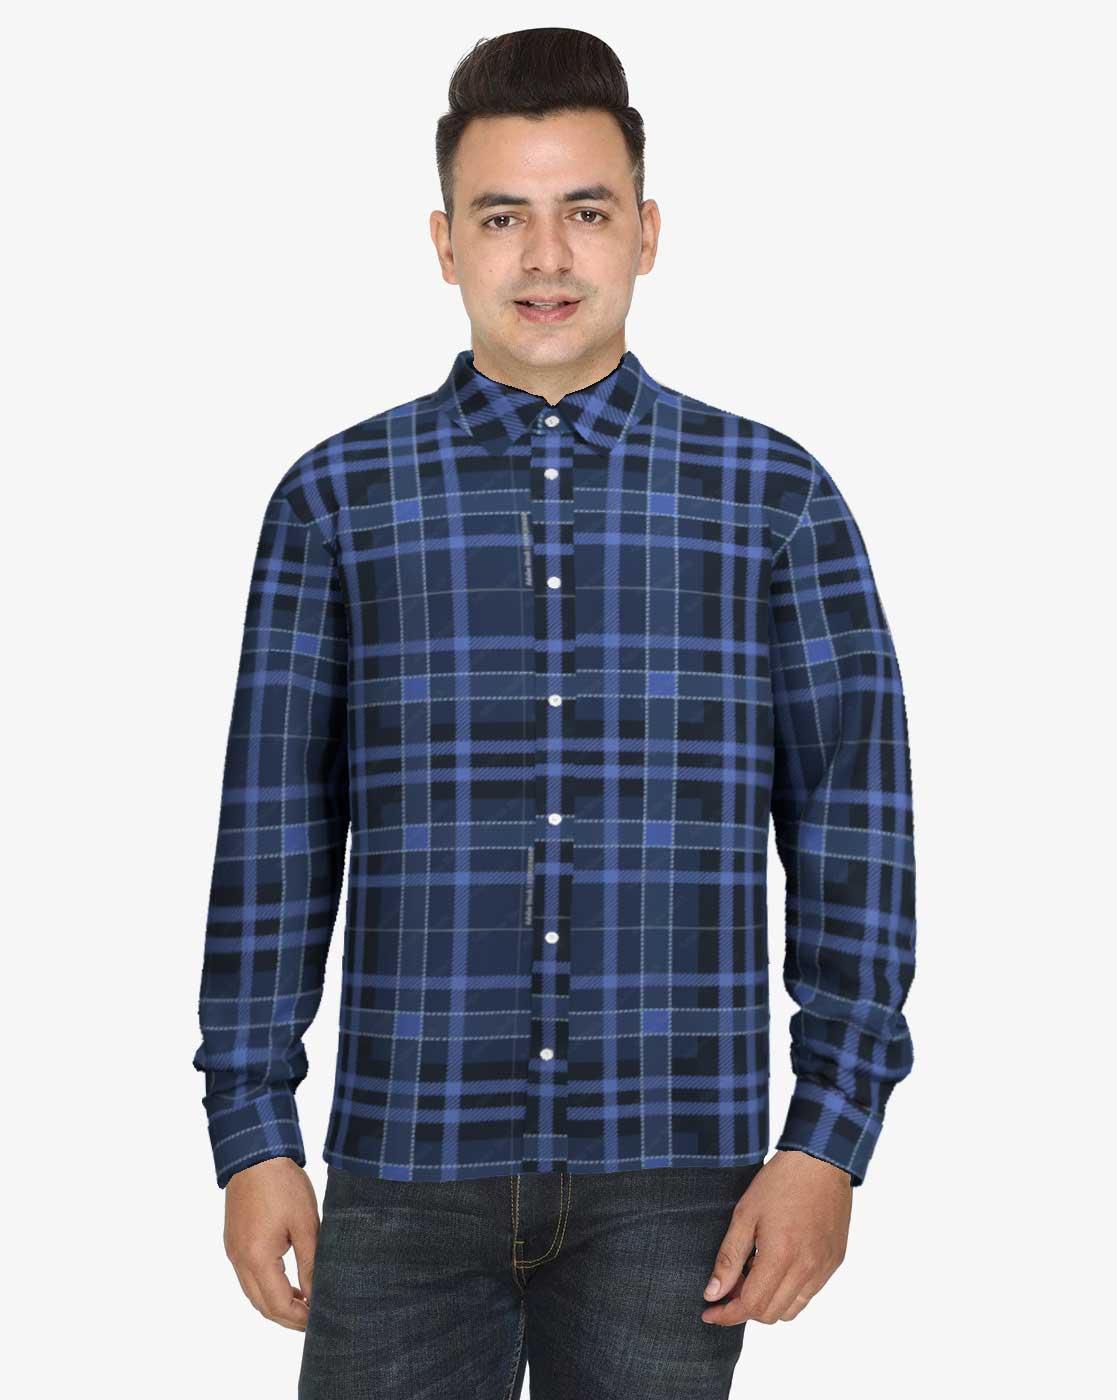
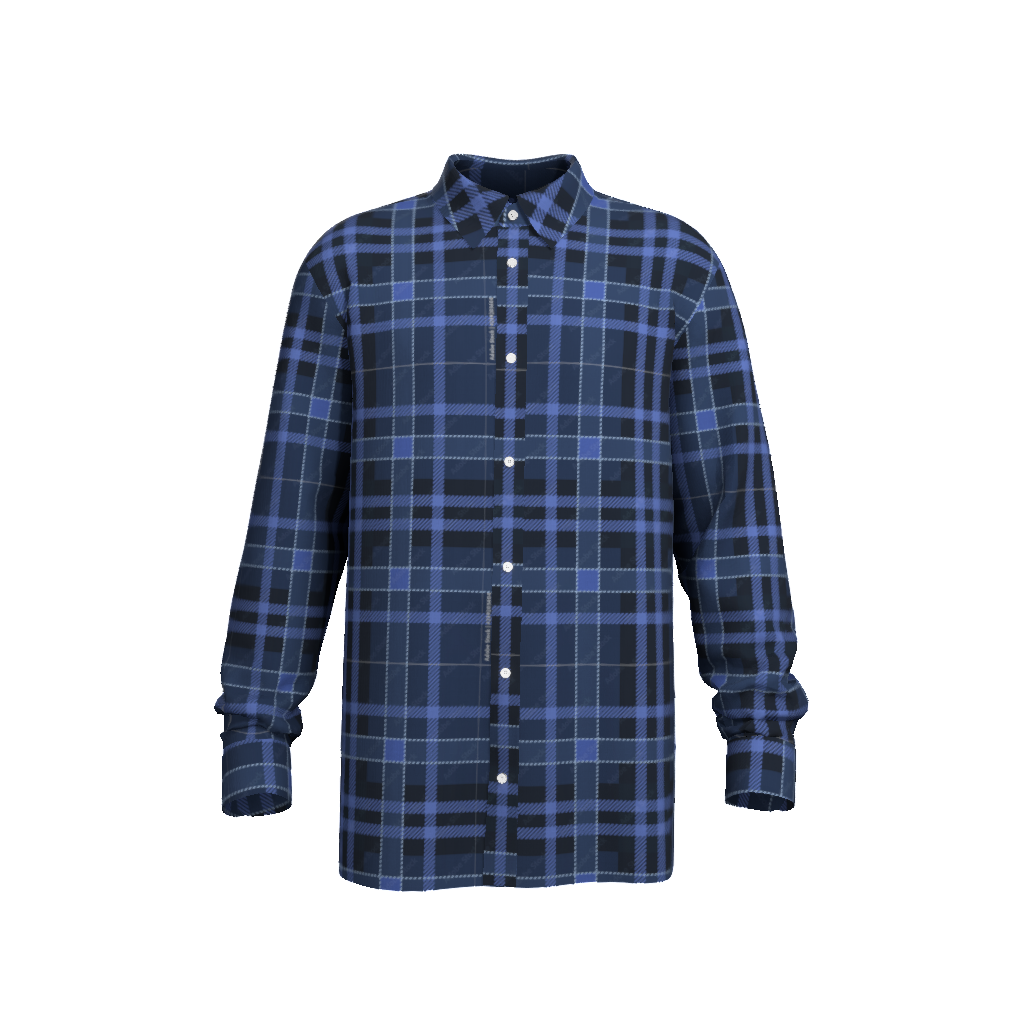
Clothing description: navy regular fit plaid button up tee